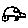
Label: car